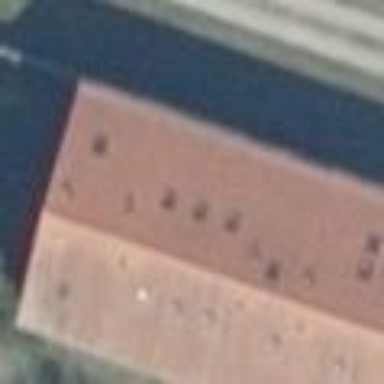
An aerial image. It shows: Guest house building.